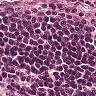
Metastatic tissue present: no